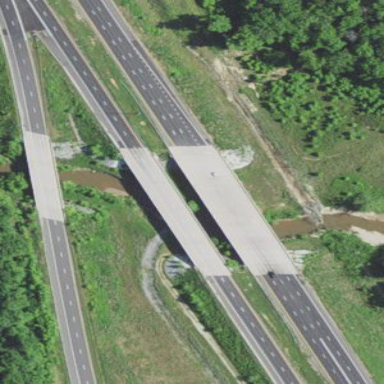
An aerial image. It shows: Man-made bridge.